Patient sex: F
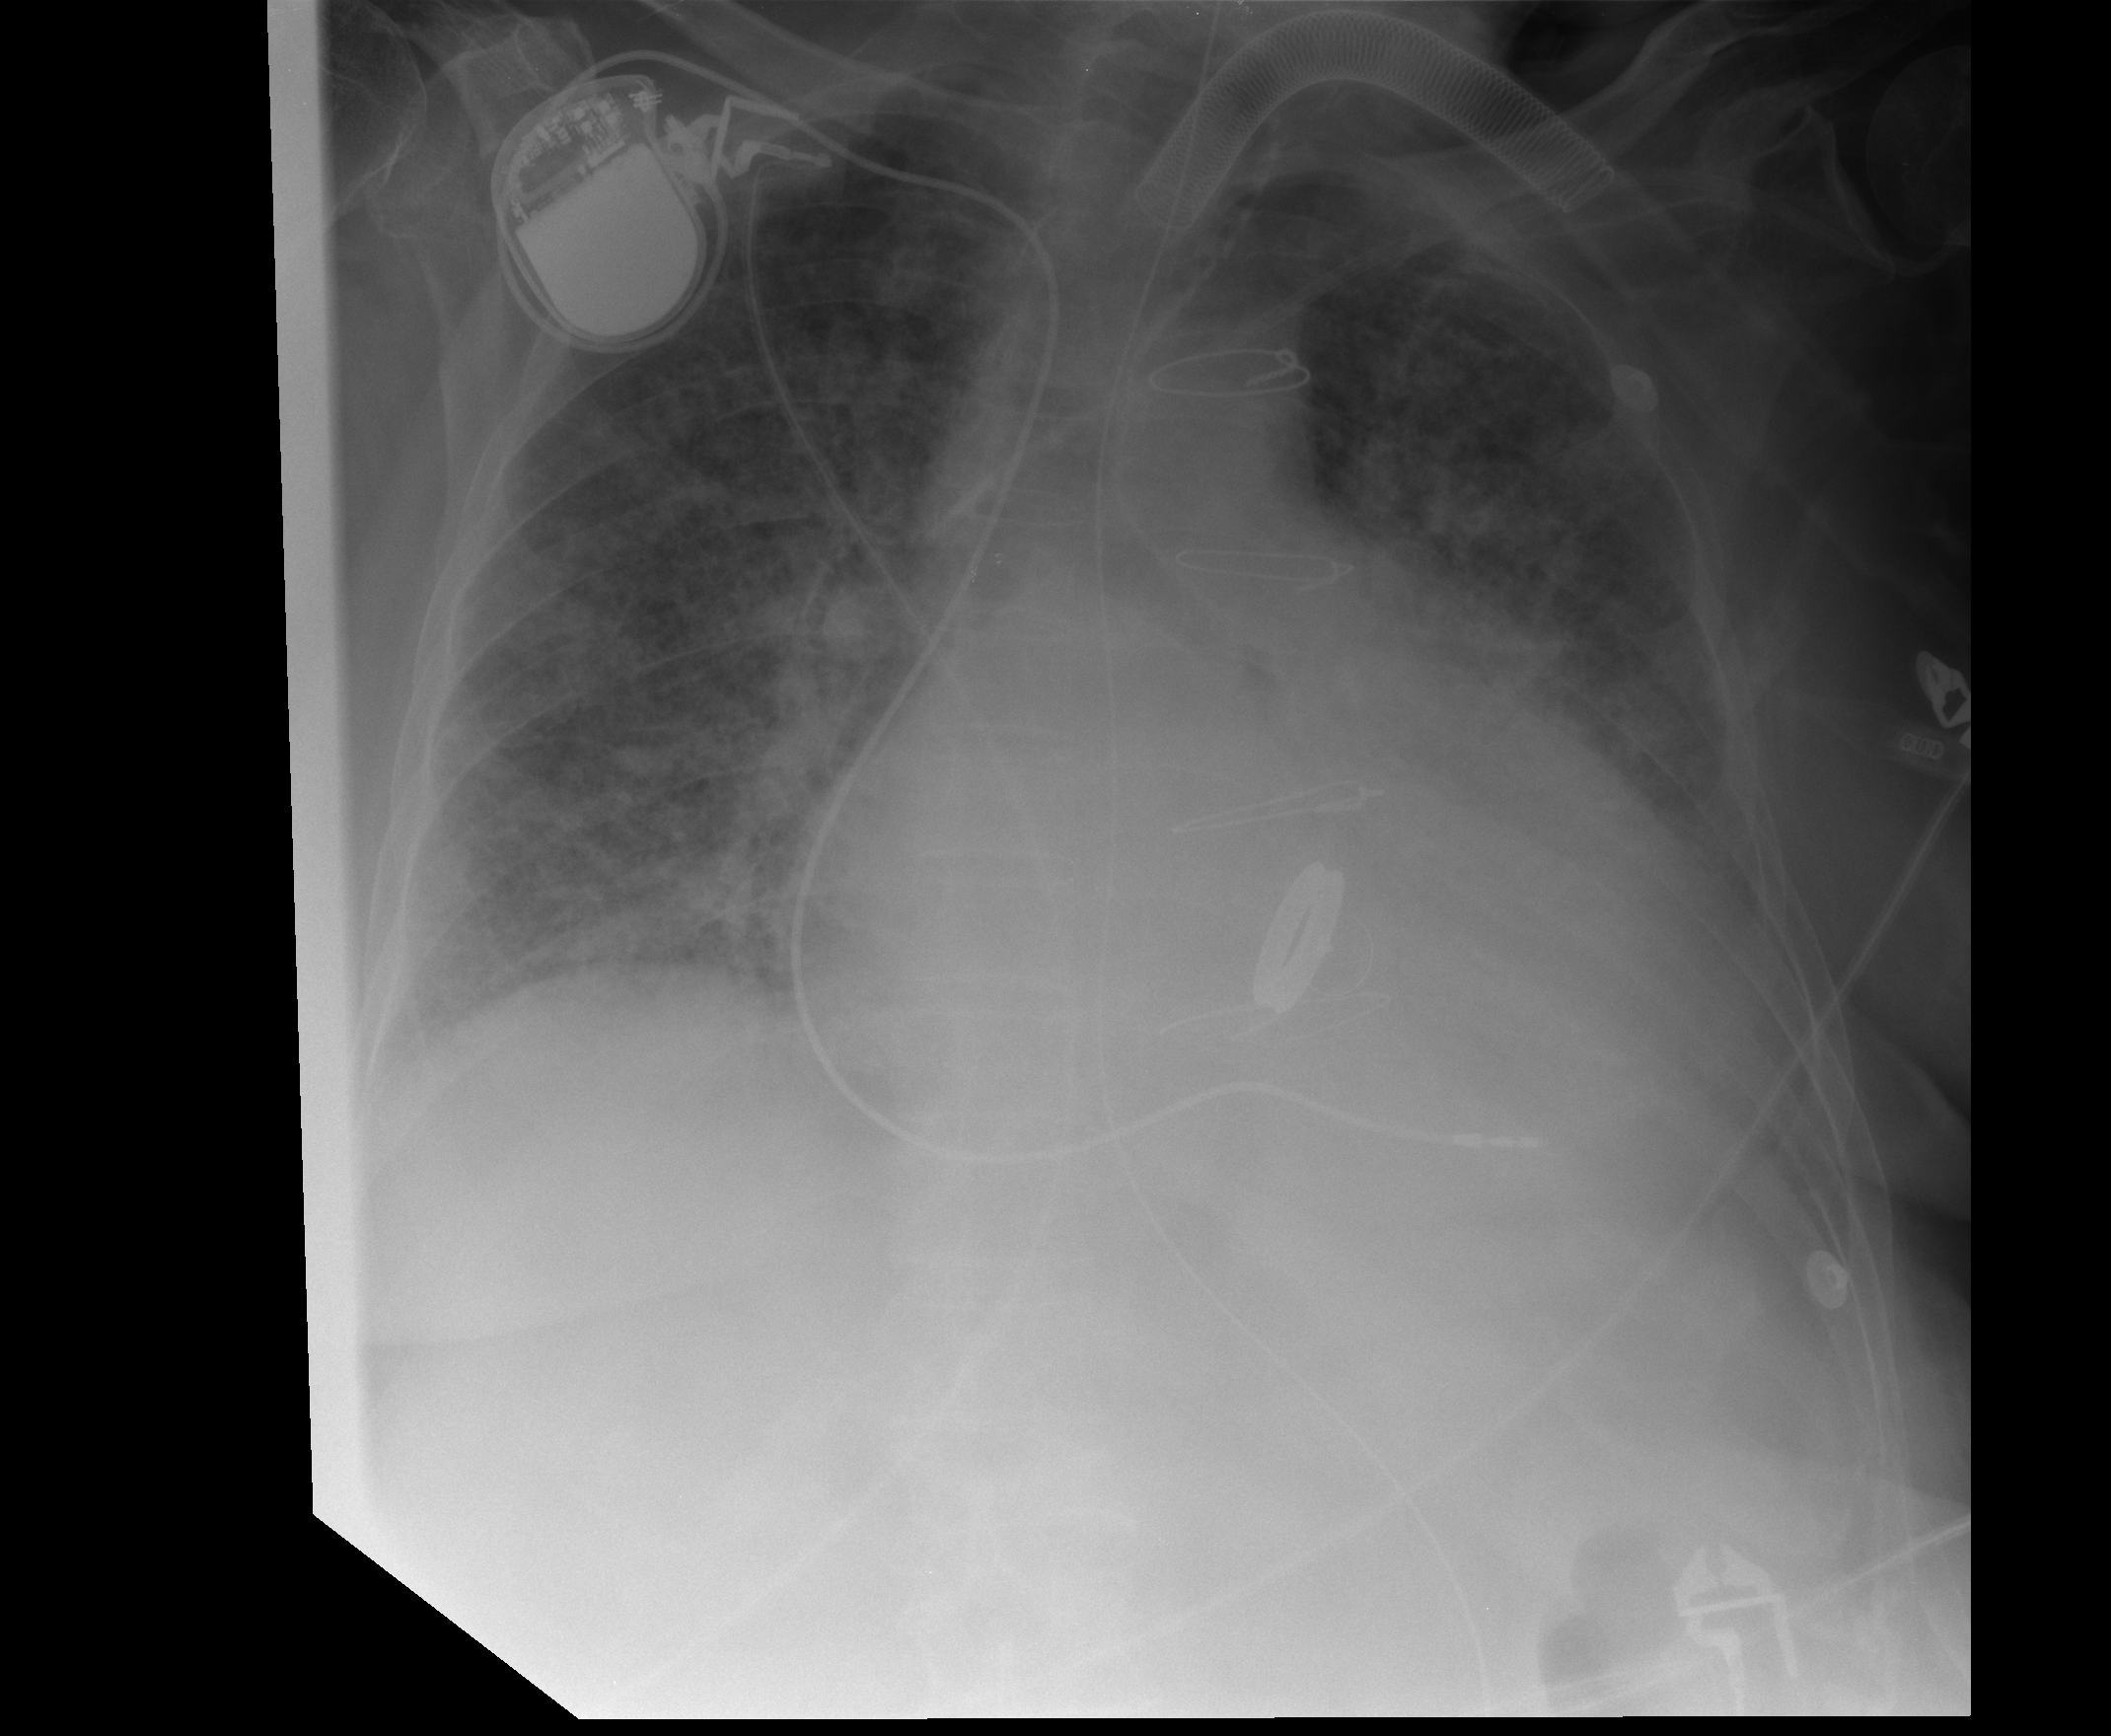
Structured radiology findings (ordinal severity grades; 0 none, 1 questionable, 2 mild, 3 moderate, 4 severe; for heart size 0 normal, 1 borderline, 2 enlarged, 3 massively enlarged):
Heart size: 2
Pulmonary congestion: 2
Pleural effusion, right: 1
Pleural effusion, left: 1
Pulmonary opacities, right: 2
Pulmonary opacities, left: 3
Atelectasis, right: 2
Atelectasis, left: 2